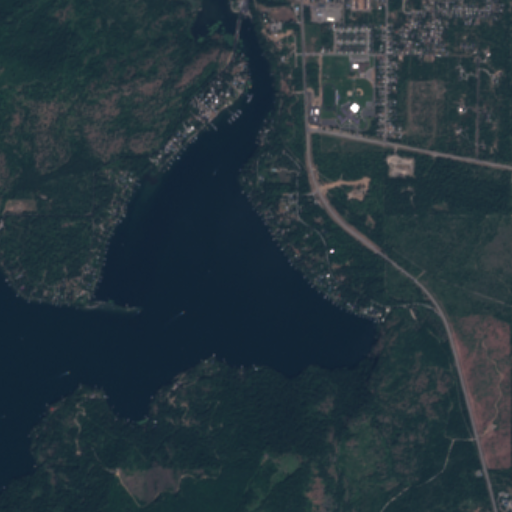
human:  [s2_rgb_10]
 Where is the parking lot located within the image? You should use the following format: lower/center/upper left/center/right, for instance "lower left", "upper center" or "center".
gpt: The parking lot is located in the upper right of the image.
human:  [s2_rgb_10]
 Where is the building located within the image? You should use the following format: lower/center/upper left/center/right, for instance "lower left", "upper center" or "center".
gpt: The building is located in the upper right of the image.
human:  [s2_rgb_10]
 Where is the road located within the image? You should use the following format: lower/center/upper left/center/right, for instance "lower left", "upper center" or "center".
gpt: There is no road in the image.